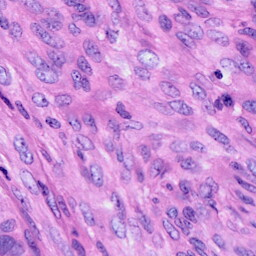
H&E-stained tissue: Ovarian